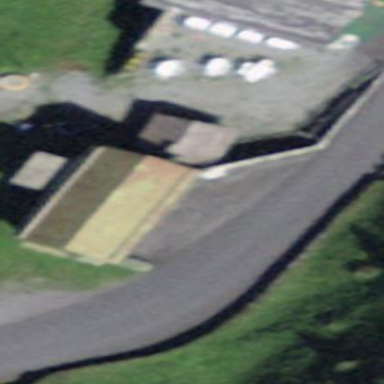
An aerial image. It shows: Garage building.